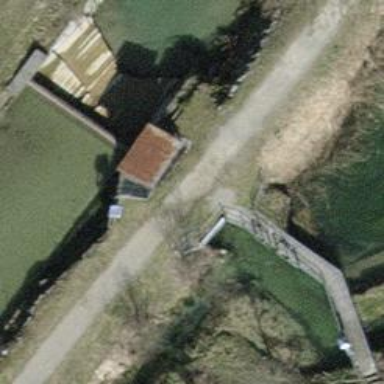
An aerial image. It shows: Culvert tunnel crossing ditch waterway.